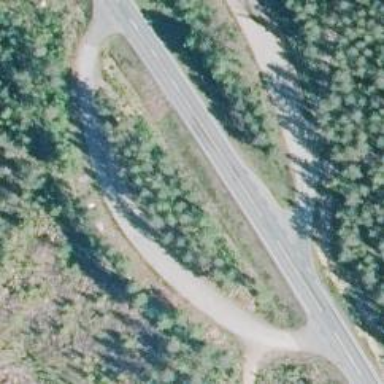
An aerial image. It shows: Rest area along the road.